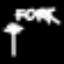
Label: fork